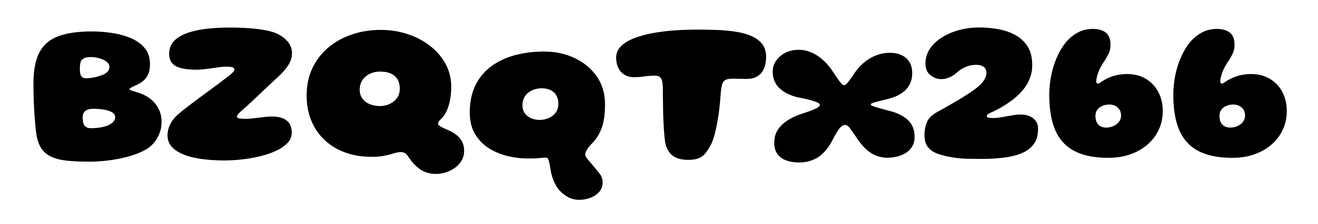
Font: Gluten_ExtraBold